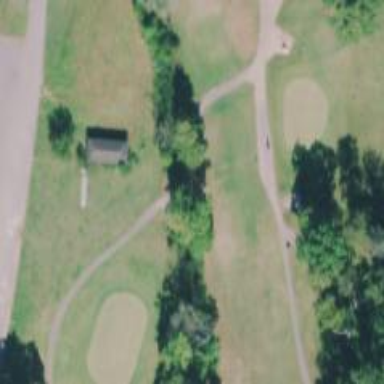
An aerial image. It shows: Service road that includes bridge over golf cart path.